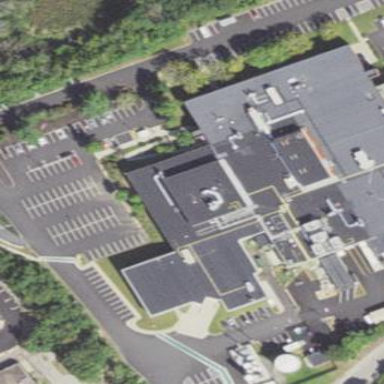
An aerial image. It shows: Building.